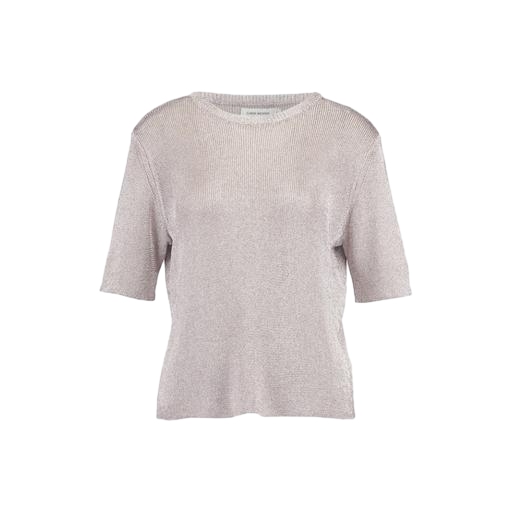
silver t-shirt, lurex crewneck top, multicolor women's boxy lamé jacquard t-shirt gold, white background